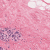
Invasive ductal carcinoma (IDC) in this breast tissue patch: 0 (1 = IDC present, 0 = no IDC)